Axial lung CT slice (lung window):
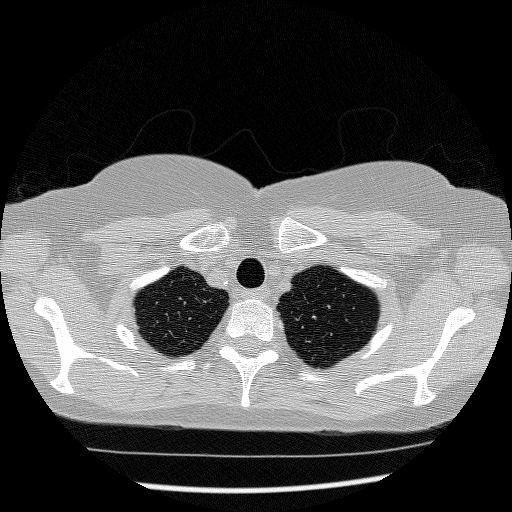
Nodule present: no